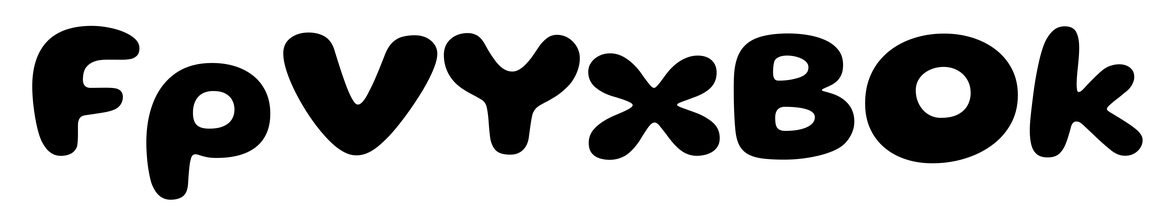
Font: Gluten_Bold